Aerial crown-view tile of a tropical tree (Barro Colorado Island, Panama), acquired 20250715:
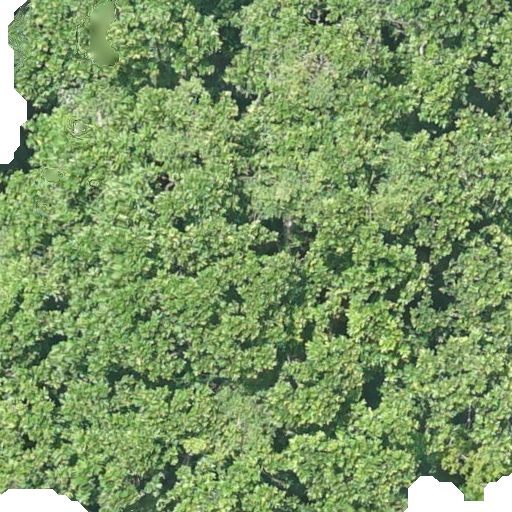
Species: Anacardium excelsum
GBIF accepted scientific name: Anacardium excelsum
Crown area: 522.808 m²